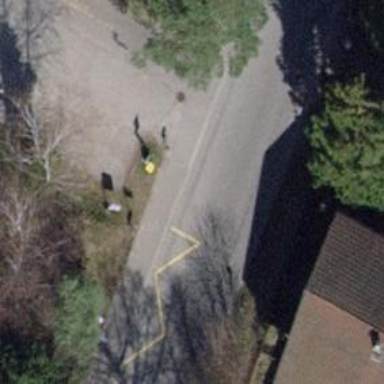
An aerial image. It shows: Post box.